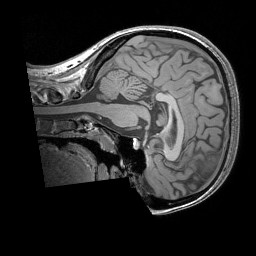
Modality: T1w
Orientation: sagittal
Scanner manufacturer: siemens
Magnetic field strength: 3 T
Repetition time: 1.83 s
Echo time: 0.00303 s